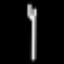
Label: fork